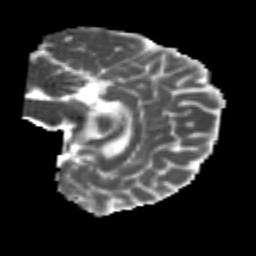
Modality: MD
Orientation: sagittal
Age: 23
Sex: female
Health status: healthy
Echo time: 0.074 s